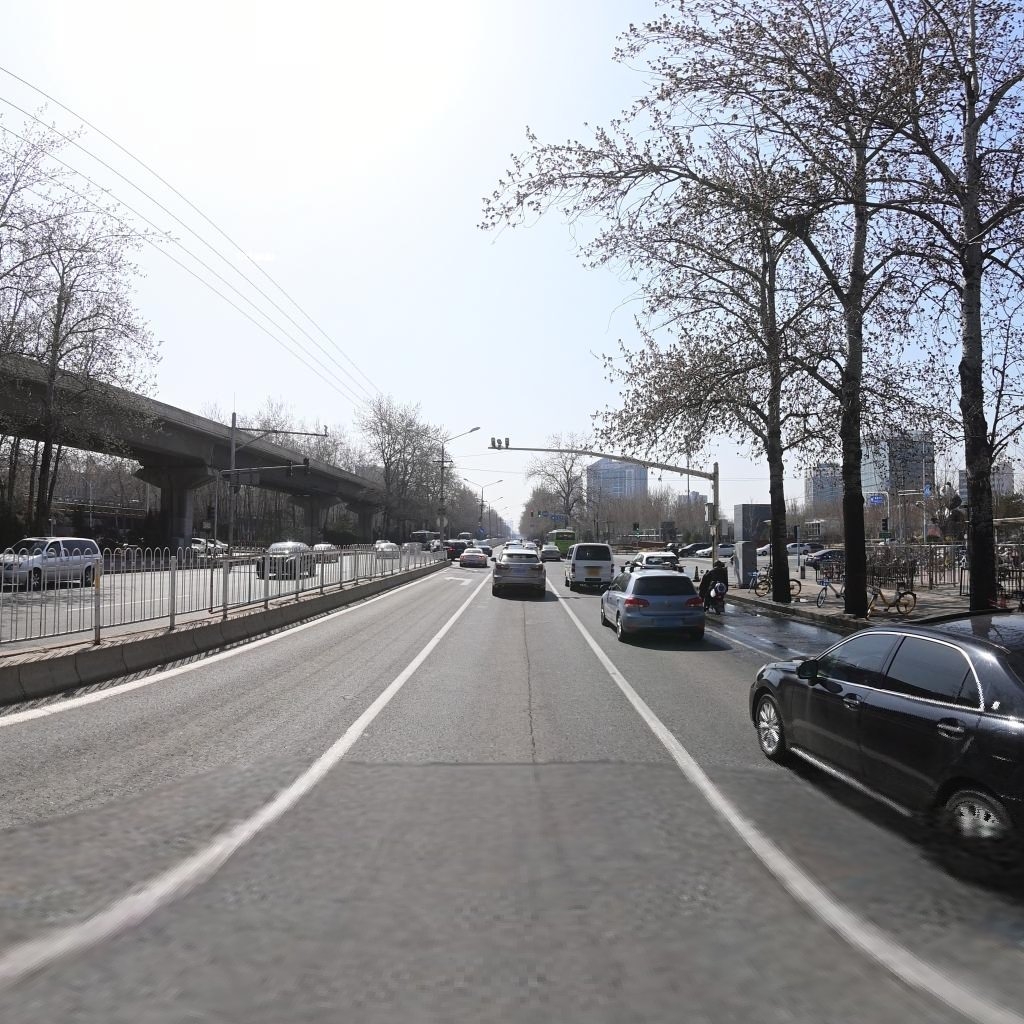
Region: Chaoyang
Road damage annotations: longitudinal crack